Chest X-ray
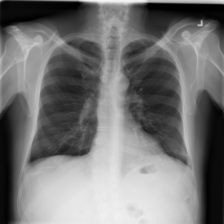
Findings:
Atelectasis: negative
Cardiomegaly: negative
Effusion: positive
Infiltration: negative
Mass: negative
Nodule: negative
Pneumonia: negative
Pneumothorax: negative
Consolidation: negative
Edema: negative
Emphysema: negative
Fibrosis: negative
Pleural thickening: negative
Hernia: negative